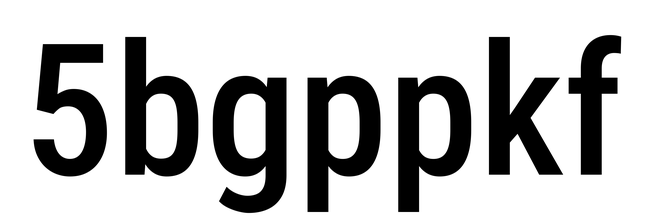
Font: Roboto_Condensed_Medium